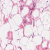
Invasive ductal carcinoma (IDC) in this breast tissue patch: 0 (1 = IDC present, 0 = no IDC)